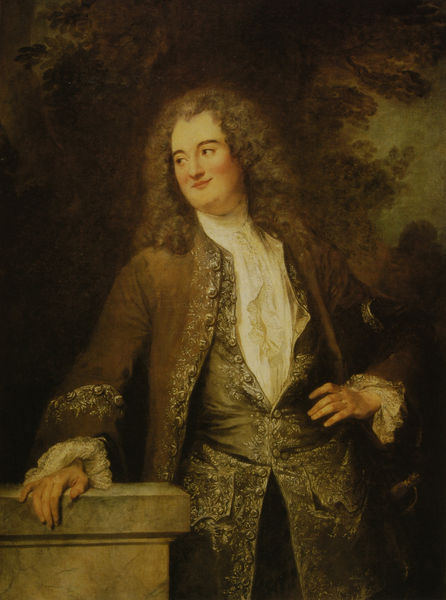
Titel: Portrait d'un gentilhomme, Porträt eines Edelmannes
Künstler: Antoine Watteau
Standort: Paris
Institution: Musée du Louvre
Schlagwörter: baum, dunkel, gemälde, hand, himmel, laub, mann, weiß, bäume, gelb, grün, landschaft, braun, frau, frisur, grau, haar, hintergrund, licht, mund, nase, säule, blick, rot, wolke, rock, alt, anzug, blond, hemd, jacke, wand, arm, arme, augen, barock, blass, kleidung, sockel, spitze, stehen, stein, ärmel, bildnis, hals, herr, hände, portrait, porträt, öl, baumstamm, natur, stamm, auge, gold, haare, lange haare, mantel, pose, stehend, stickerei, adel, spitzen, musiker, person, england, gainsborough, kinn, locken, renaissance, rokoko, sanft, wald, zart, perücke, lächeln, bein, düster, man, backen, wangenrot, mauer, frack, dick, verzierung, platte, rüsche, rüschen, aufstützen, knöpfe, gehrock, weste, freude, pfosten, fett, lachen, hautfarbe, denken, steht, künstler, lockig, schwert, säbel, degen, brokat, sims, hüfte, beleibt, watteau, adliger, stickereien, gestickt, träumen, perrücke, jabot, statik, rundlich, wuchtig, rüschenhemd, langes haar, spitzenhemd, sehr, 18. jahrhundert, beinrock, jackre, schaut, fettwanst, statische darstellung, teure gewänder, endick, lange jacke, portreait